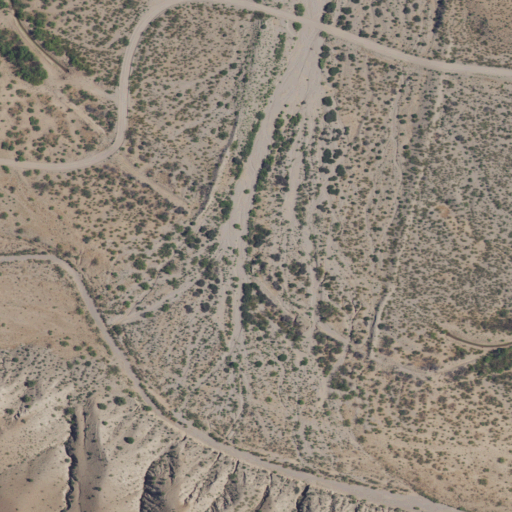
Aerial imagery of valley in New Mexico named Hok Farm Canyon containing only shrub